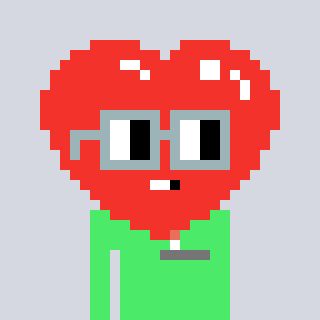
a pixel art character with square dark gray glasses, a heart-shaped head and a teal-colored body on a cool background